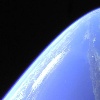
Label: water